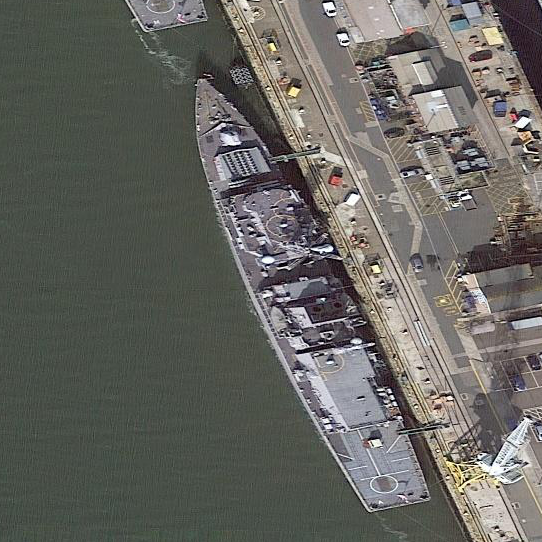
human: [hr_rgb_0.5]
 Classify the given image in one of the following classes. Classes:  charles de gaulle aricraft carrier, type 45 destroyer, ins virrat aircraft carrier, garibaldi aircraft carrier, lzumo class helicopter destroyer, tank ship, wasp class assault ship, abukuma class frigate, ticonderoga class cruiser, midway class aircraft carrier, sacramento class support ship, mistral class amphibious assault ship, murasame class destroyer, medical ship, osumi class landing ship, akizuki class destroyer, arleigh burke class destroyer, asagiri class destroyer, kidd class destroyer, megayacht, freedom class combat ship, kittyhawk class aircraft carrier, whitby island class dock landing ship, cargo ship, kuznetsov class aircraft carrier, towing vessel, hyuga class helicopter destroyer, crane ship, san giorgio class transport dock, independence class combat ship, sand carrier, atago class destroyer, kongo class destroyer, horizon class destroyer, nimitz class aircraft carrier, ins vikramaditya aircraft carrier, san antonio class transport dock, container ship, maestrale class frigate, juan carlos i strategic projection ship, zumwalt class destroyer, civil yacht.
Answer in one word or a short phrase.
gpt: Type 45 destroyer